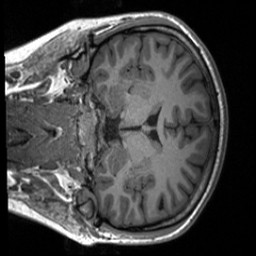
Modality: T1w
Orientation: coronal
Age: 19
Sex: female
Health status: healthy
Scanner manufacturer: siemens
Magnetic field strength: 3 T
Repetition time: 2 s
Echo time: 0.00232 s